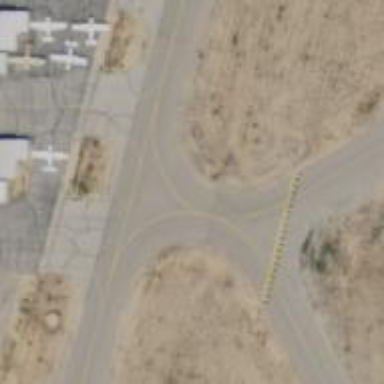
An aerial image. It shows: View of taxiway at the airport.